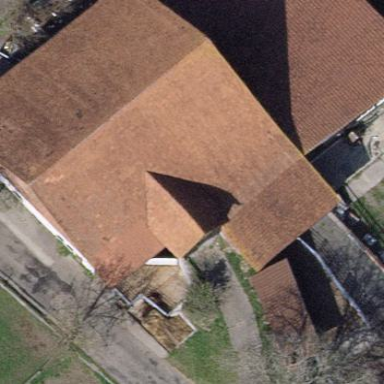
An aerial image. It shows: View of roof of building.